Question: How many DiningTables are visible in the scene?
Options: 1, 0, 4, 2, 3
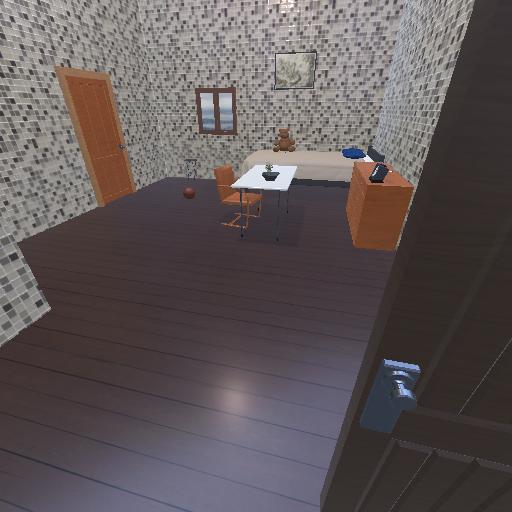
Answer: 1